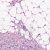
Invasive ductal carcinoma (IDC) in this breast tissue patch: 1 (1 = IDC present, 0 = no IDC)